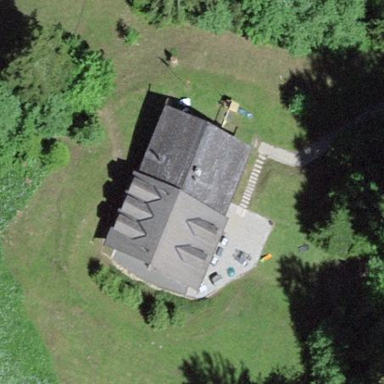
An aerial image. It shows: Simple and straightforward house.